Field crop: maize
Growth stage: 1
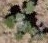
Species: chenopodium